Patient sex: F
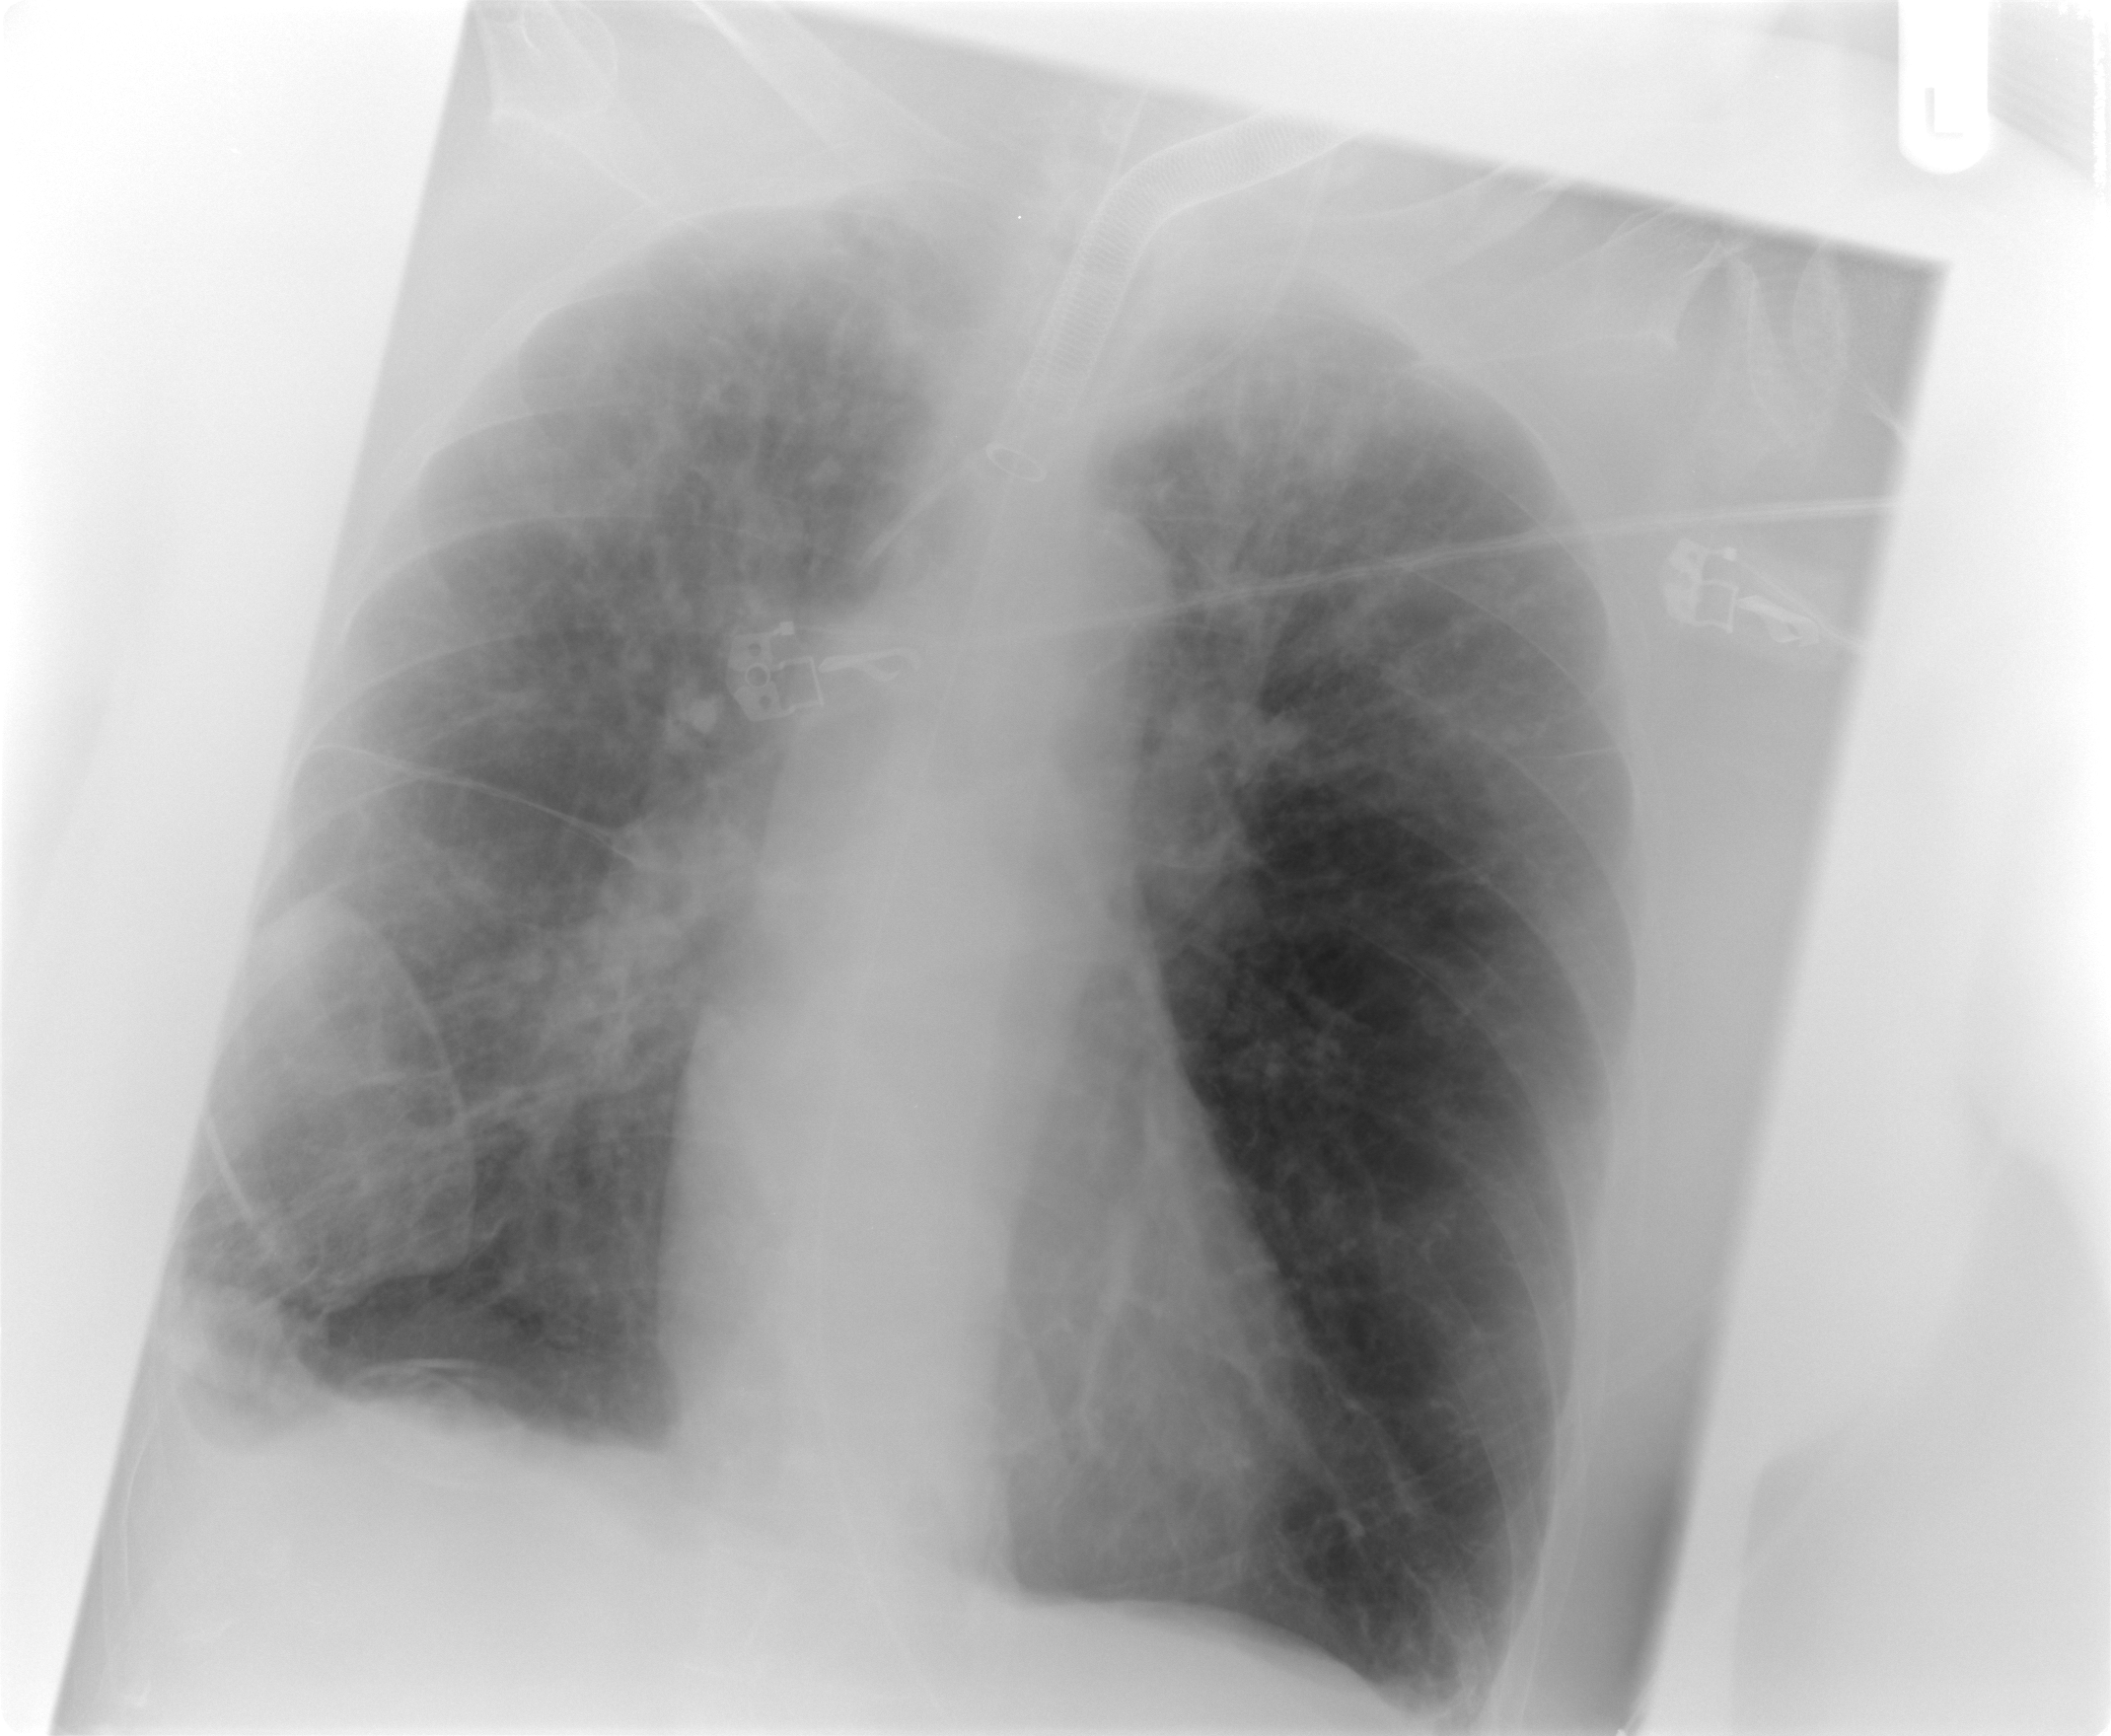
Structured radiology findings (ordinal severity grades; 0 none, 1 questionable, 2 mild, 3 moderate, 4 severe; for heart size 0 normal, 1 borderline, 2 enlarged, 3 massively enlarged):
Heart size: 0
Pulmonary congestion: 2
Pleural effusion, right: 2
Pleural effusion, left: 2
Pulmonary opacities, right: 2
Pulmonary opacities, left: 2
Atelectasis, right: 2
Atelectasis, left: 2